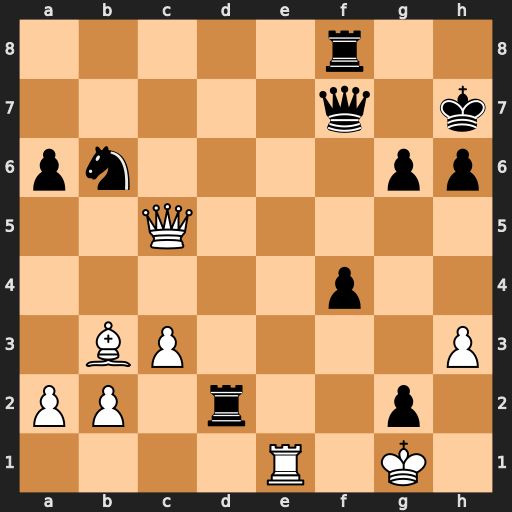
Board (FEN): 5r2/5q1k/pn4pp/2Q5/5p2/1BP4P/PP1r2p1/4R1K1
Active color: w
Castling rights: -
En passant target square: -
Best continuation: Bxf7 Rxf7 Re7